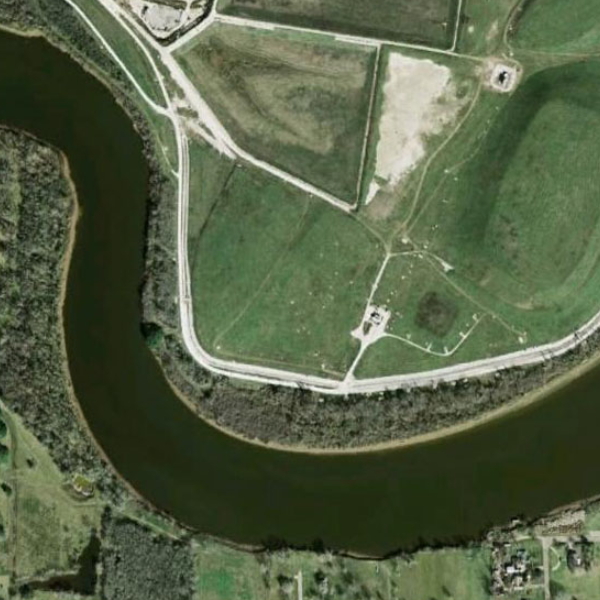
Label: River